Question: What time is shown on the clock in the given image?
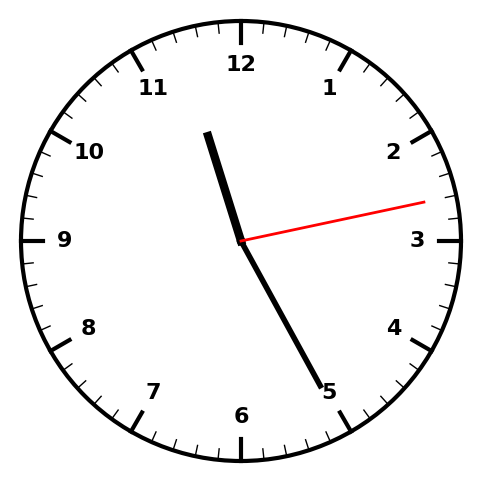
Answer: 11:25:13